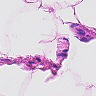
Metastatic tissue present: no